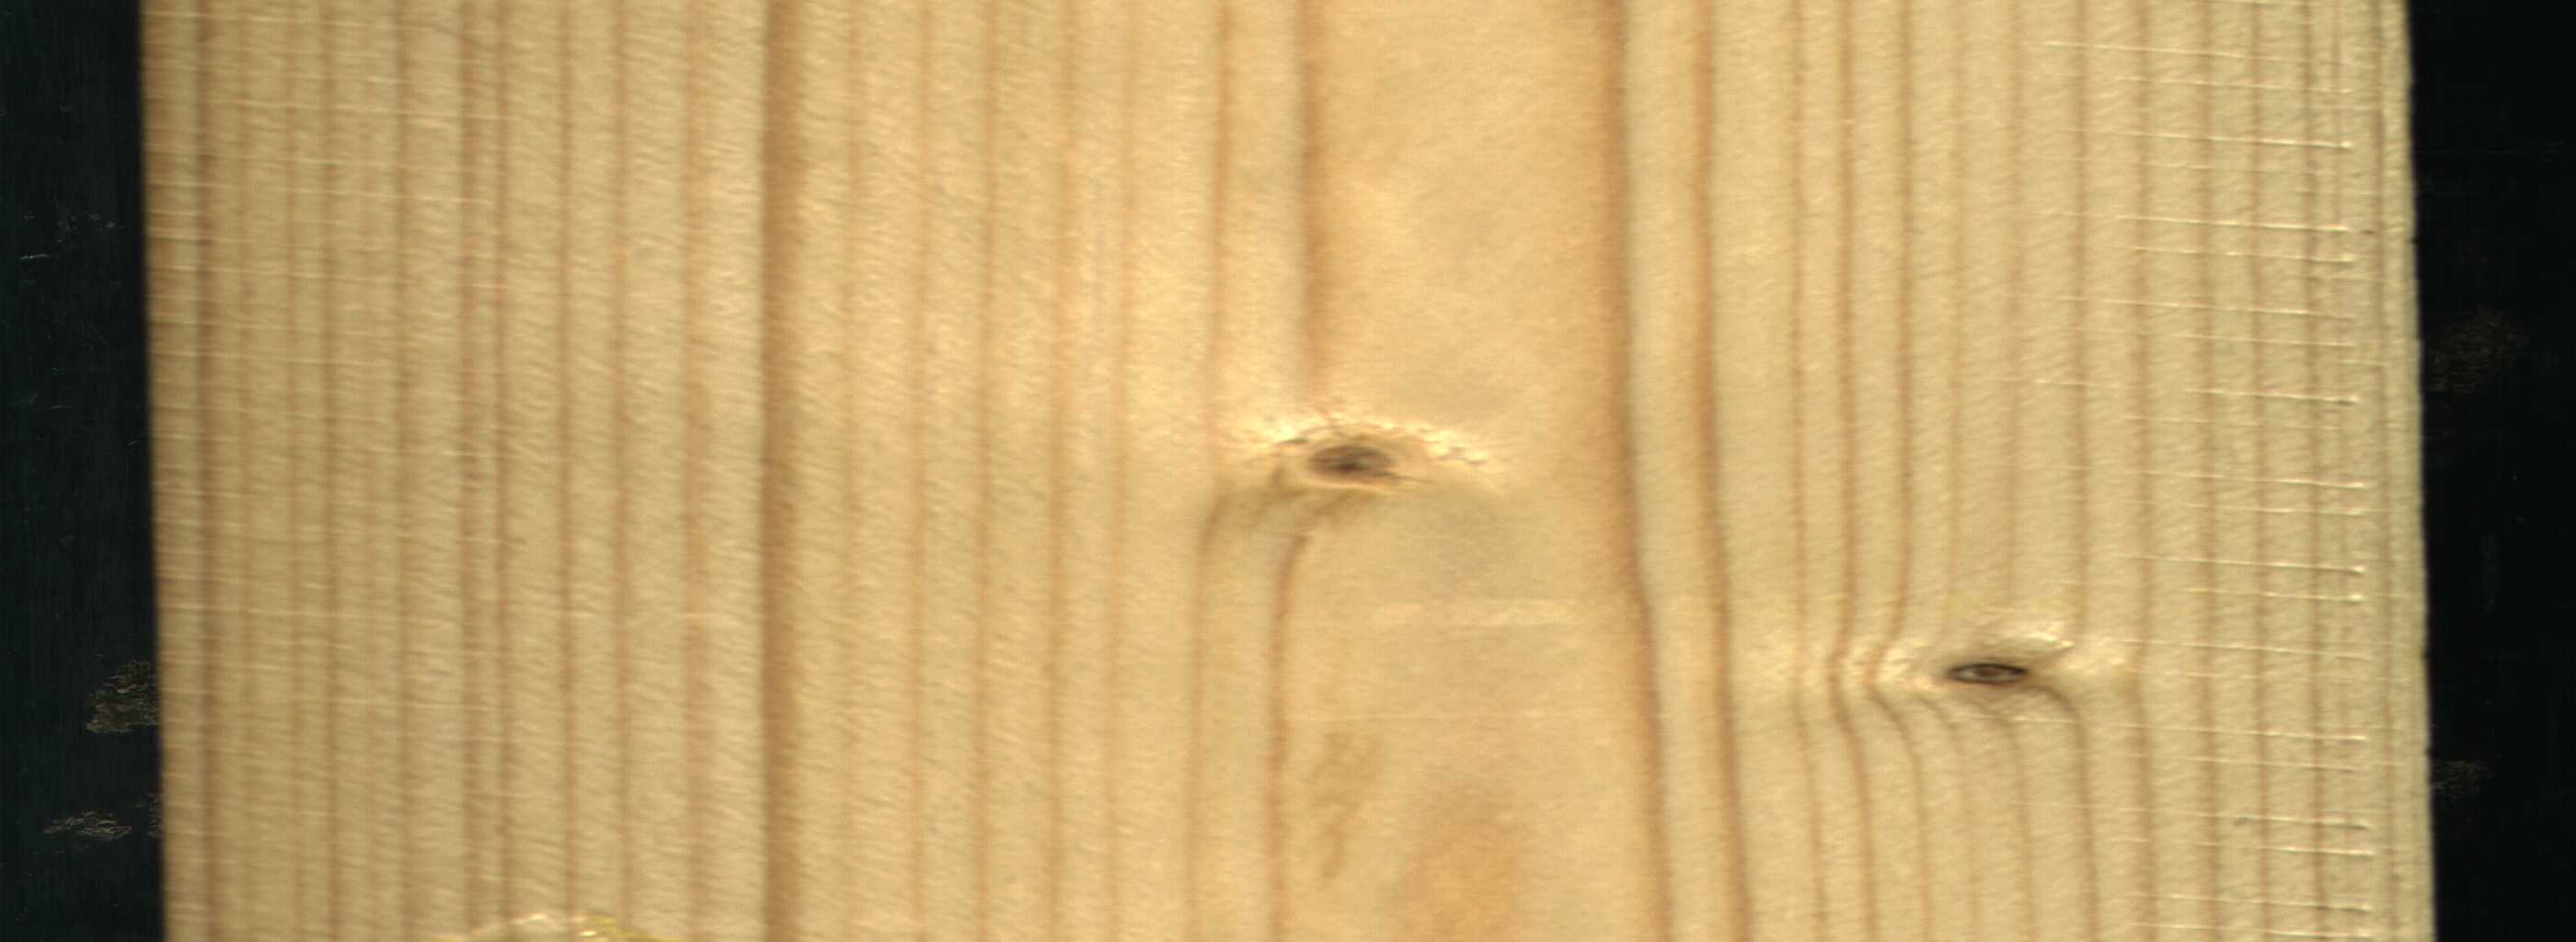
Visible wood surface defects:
Dead_Knot
Live_Knot